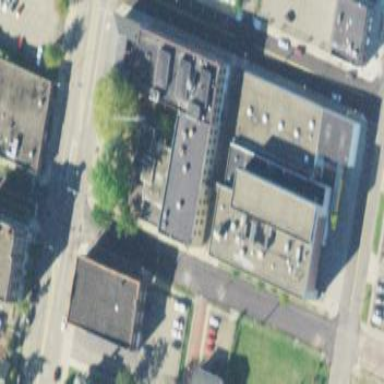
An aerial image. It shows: Commercial building.